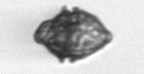
Label: Kryptoperidinium_triquetrum